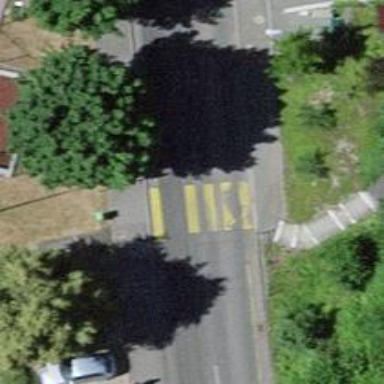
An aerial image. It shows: Uncontrolled zebra crossing with notable zebra markings.